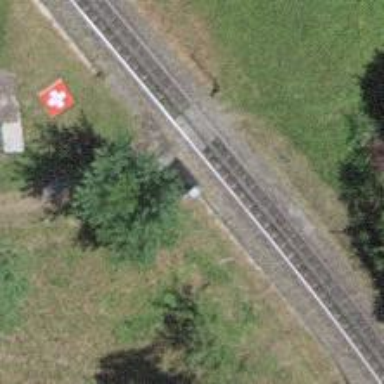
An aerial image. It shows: Public transport halt for railway stop position.